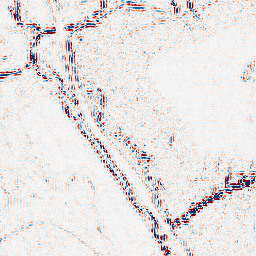
Category: wavelet
Decomposition family: wavelet_reverse_biorthogonal
Decomposition parameters: wavelet: rbio1.3
level: 2
Upsampling method: sinc_blackman
Upsampling parameters: scale: 2
kernel_size: 8
Upsampling scale: 2